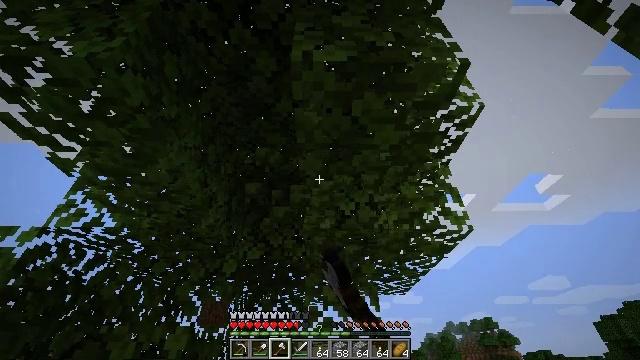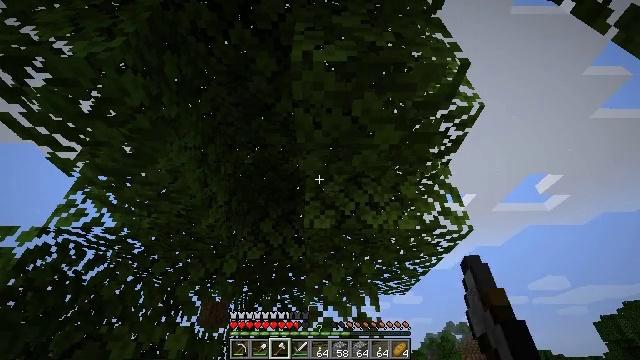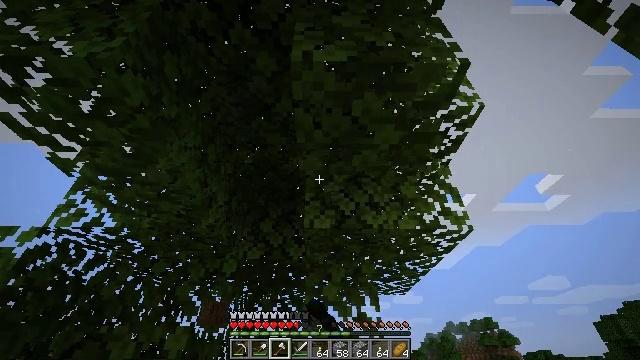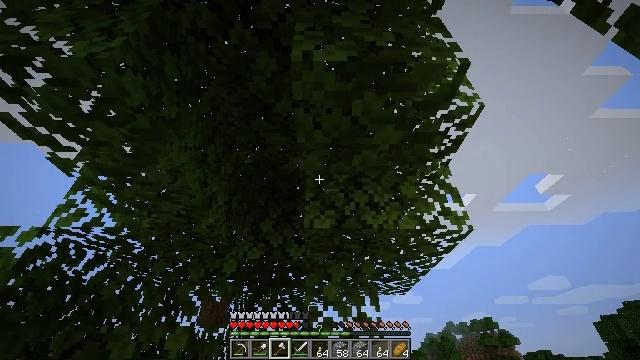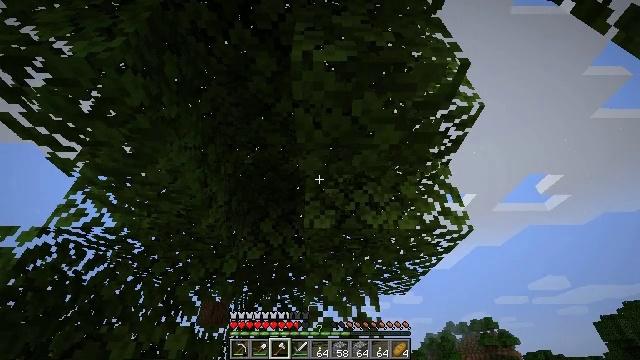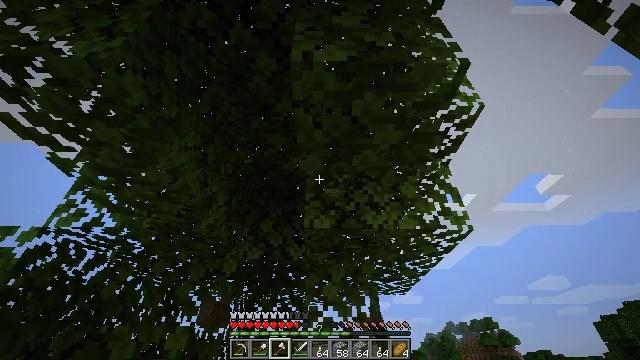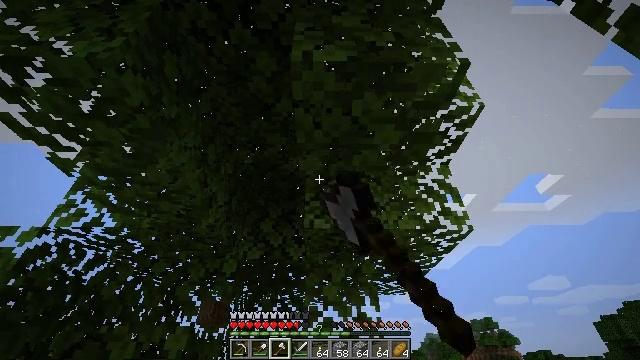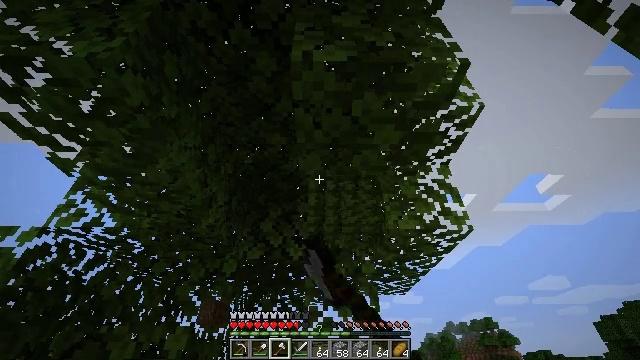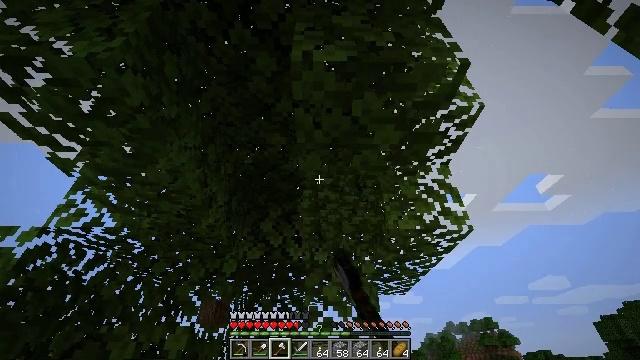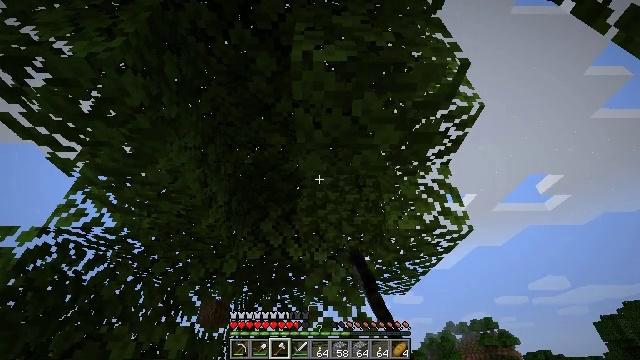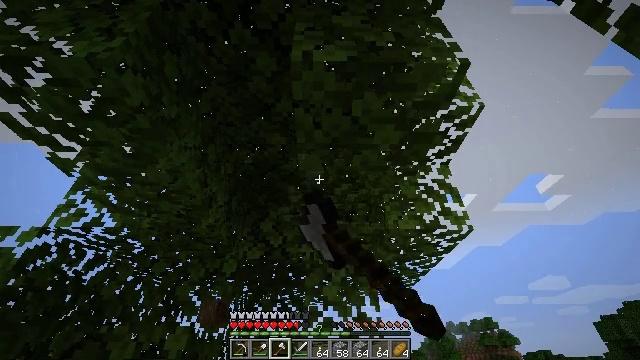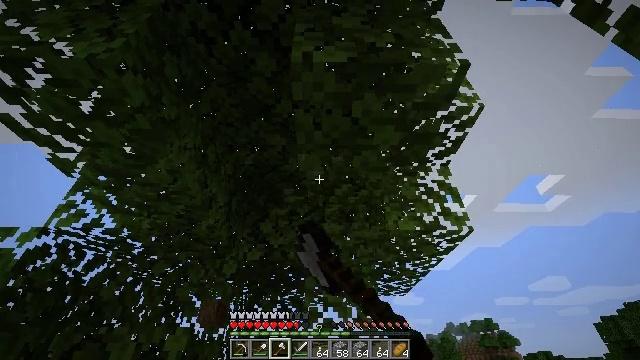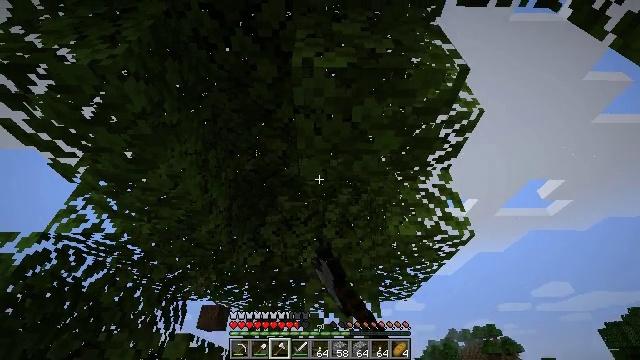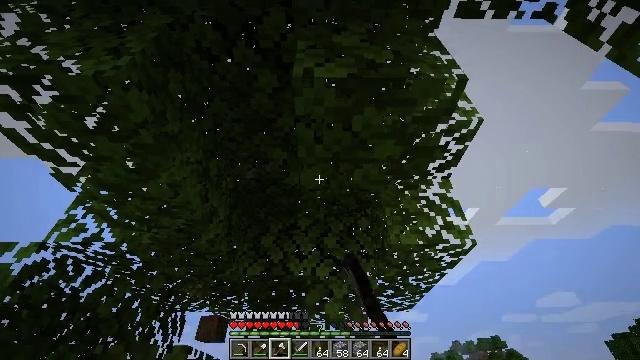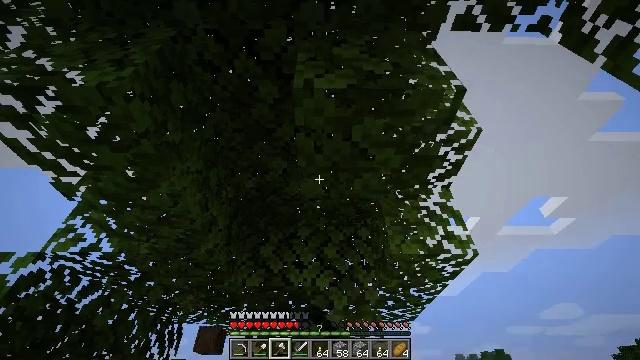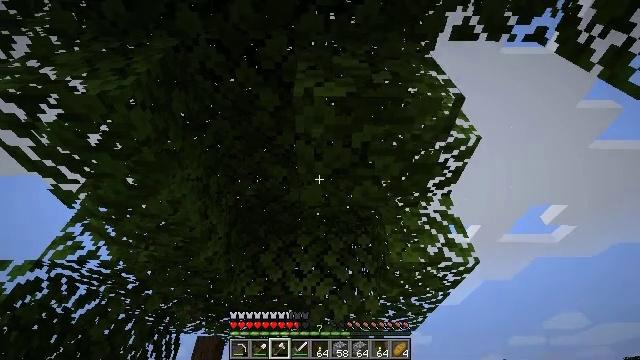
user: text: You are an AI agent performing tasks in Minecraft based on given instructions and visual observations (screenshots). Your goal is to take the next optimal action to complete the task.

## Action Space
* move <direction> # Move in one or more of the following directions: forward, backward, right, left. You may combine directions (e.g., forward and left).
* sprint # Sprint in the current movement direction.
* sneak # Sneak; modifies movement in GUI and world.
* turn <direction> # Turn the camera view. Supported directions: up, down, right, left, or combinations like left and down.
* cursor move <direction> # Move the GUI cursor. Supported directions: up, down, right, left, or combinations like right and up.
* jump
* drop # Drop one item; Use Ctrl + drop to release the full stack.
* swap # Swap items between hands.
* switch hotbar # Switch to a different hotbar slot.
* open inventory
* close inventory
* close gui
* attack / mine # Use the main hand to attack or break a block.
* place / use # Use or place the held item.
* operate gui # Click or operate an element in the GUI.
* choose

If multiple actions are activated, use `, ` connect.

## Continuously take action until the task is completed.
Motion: motion action
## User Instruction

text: Remove oak leaves from branches.
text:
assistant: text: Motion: attack / mine
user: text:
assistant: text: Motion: attack / mine
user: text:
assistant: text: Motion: attack / mine
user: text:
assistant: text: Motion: attack / mine
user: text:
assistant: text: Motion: attack / mine
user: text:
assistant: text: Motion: attack / mine
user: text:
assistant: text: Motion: attack / mine
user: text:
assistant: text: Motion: attack / mine
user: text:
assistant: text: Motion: attack / mine
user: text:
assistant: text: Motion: attack / mine
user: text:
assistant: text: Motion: attack / mine
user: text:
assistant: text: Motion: turn up, attack / mine
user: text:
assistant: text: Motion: turn up, attack / mine
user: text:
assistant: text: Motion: turn up, attack / mine
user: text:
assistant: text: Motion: turn up, attack / mine
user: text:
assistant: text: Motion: attack / mine
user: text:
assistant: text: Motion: attack / mine
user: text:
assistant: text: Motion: attack / mine
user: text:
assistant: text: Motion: attack / mine
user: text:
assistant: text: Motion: attack / mine
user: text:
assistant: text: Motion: attack / mine
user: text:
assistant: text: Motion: attack / mine
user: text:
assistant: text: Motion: attack / mine
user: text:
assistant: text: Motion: attack / mine
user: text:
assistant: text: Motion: attack / mine
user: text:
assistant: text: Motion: attack / mine
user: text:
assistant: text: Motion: attack / mine
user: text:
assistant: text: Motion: attack / mine
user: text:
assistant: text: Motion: attack / mine
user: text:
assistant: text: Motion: attack / mine